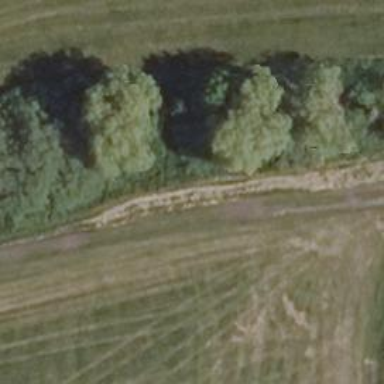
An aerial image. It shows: Grass track road with grade 5 tracktype.